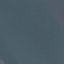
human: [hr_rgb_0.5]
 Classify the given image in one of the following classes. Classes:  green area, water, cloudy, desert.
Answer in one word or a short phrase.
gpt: water